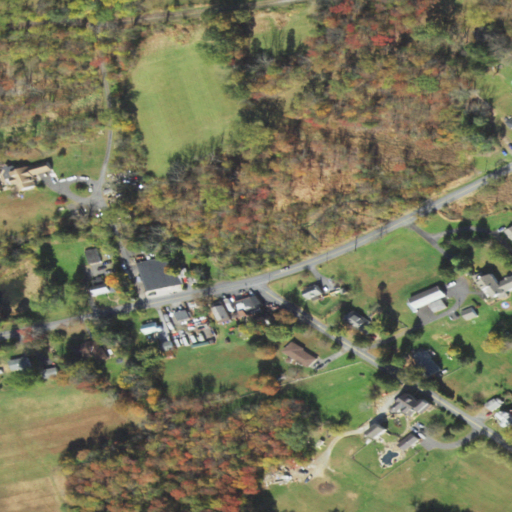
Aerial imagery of gap in Pennsylvania named Leiberts Gap containing deciduous forest, open development, pasture, shrub, woody wetlands, grassland, mixed forest, low intensity development, medium intensity development, and high intensity development